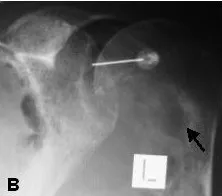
B; At the time of arthrographic distension, the lesion (arrow) was more apparent, but remained unnoticed.
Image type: radiology (x_ray)